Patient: sex M, age 68
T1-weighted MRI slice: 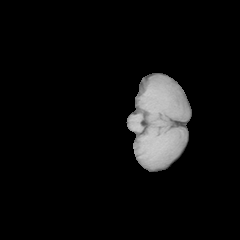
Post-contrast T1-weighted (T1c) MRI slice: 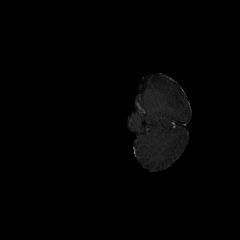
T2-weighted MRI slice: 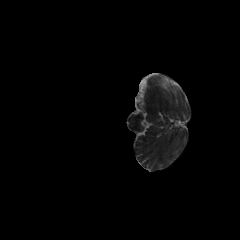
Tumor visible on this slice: no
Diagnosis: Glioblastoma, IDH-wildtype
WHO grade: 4